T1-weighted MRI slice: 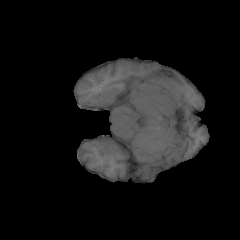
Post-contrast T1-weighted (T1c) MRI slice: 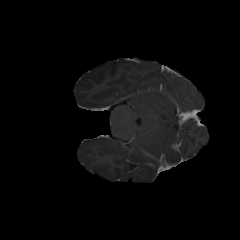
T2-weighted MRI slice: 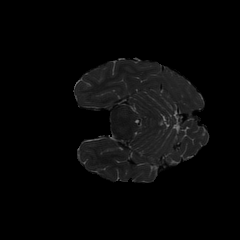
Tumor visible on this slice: no